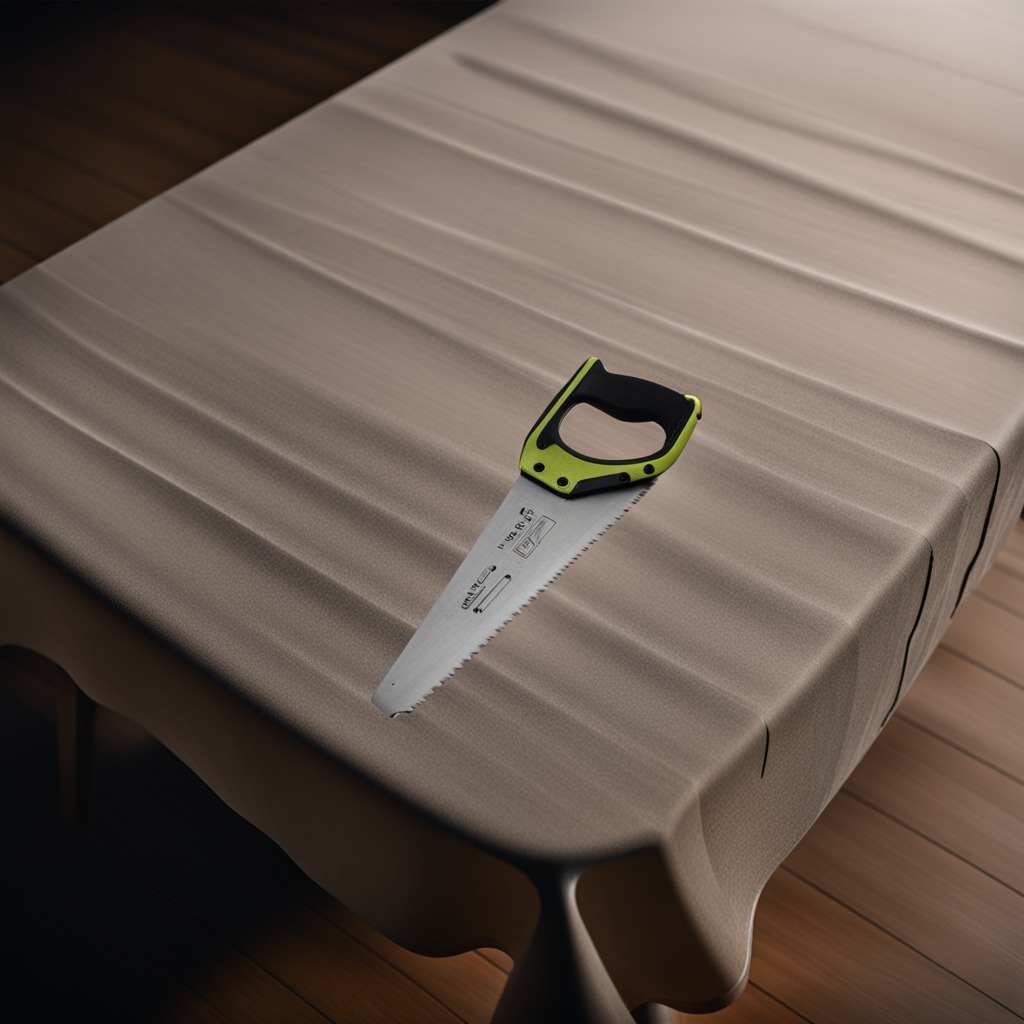
A metal saw is lying on a wooden table in a workshop.